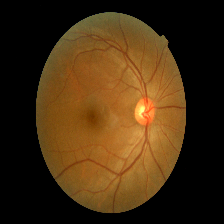
Diabetic retinopathy grade: Mild